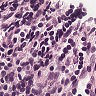
Metastatic tissue present: no